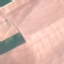
Land use / land cover class: AnnualCrop